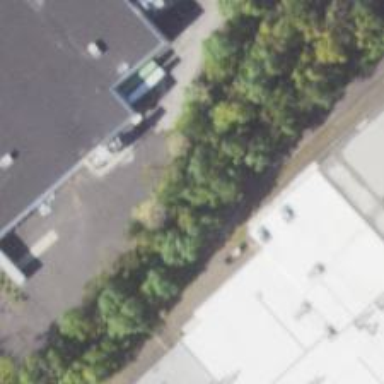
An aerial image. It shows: Abandoned railway yard.